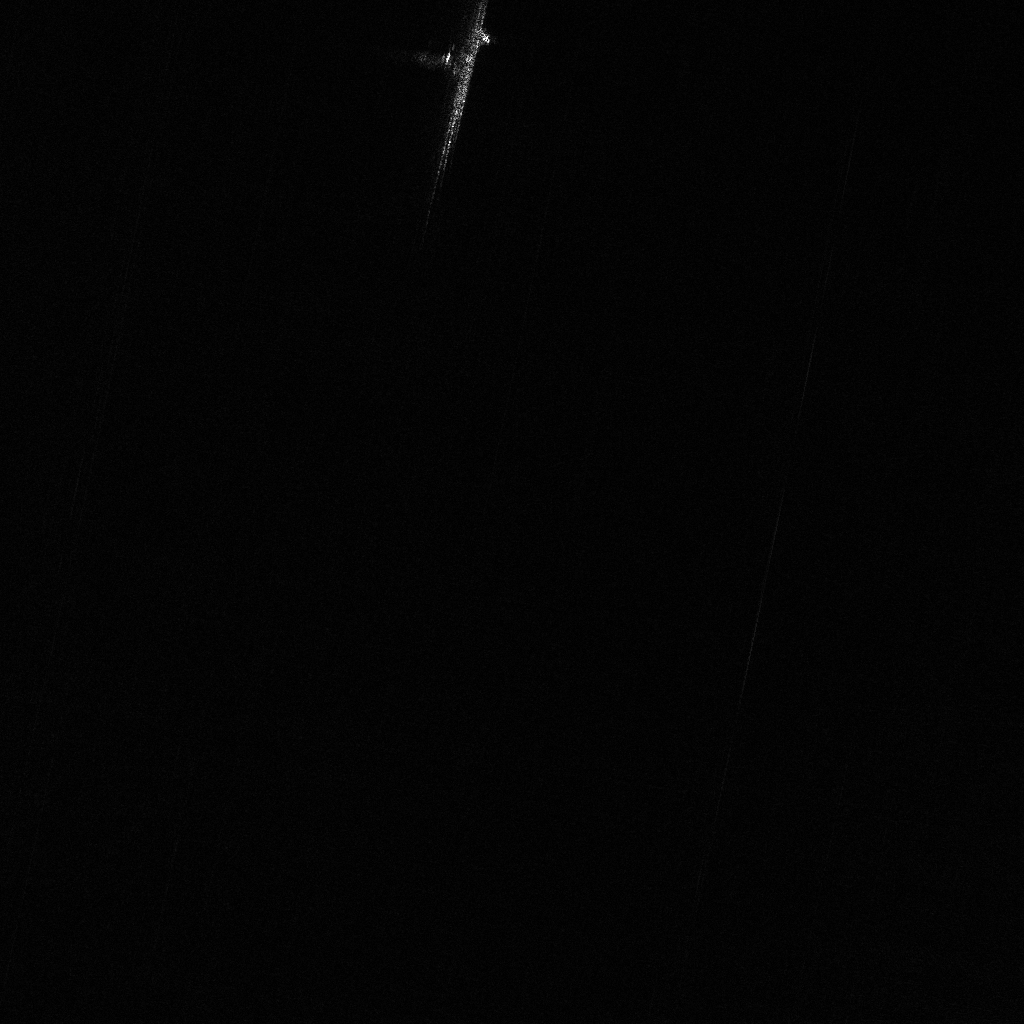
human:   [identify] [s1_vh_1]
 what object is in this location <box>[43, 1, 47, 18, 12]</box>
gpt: <ref>1 medium cell-container at the top</ref>